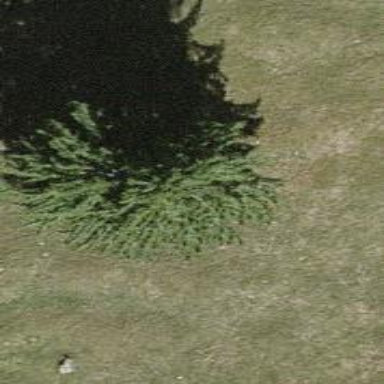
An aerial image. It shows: Agricultural area characterized by evergreen needle-leaved trees.